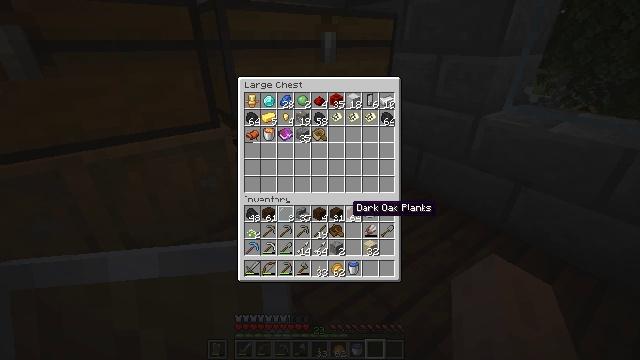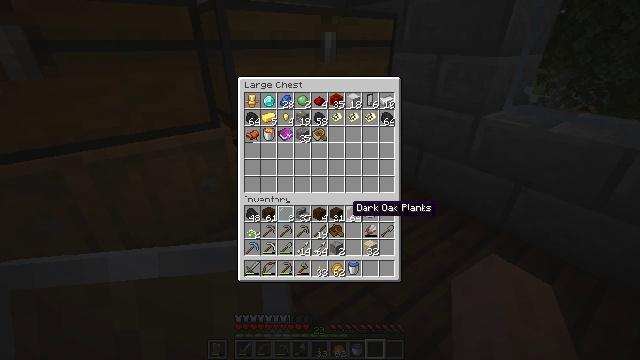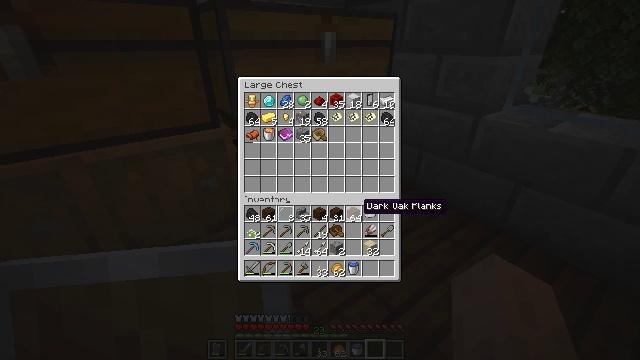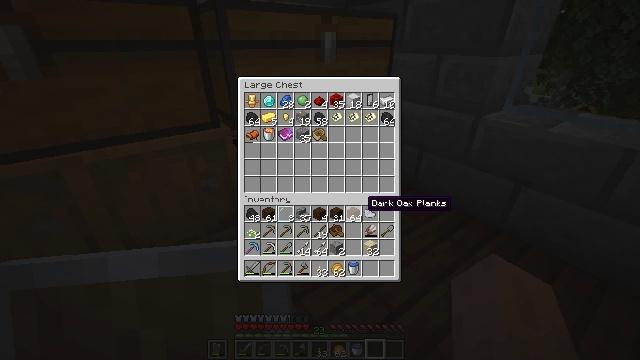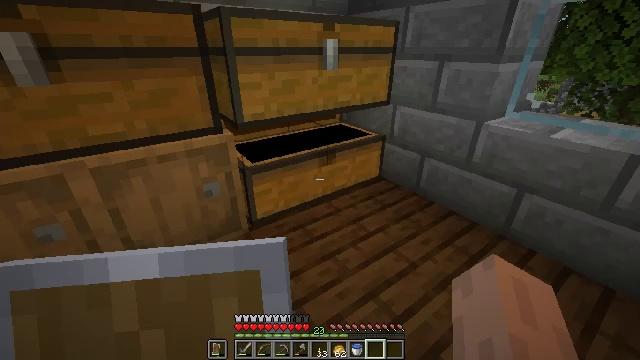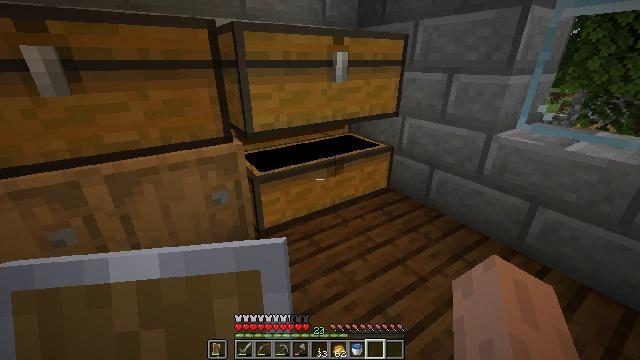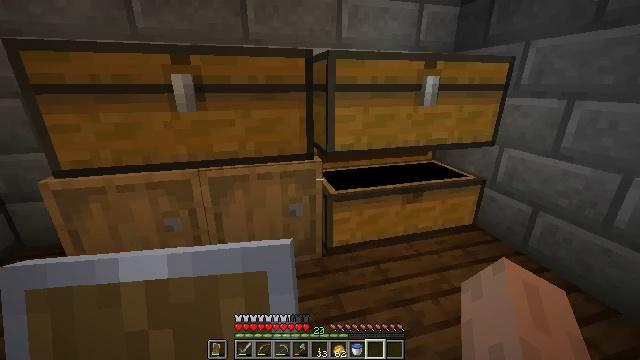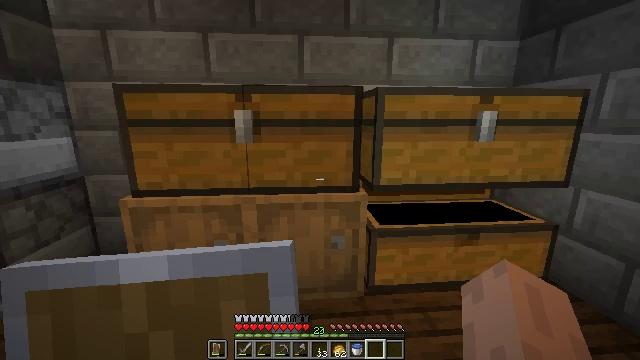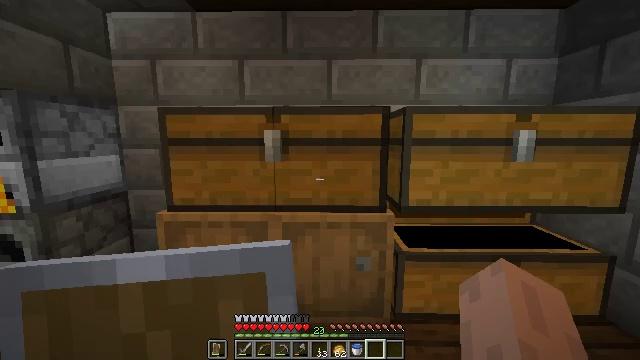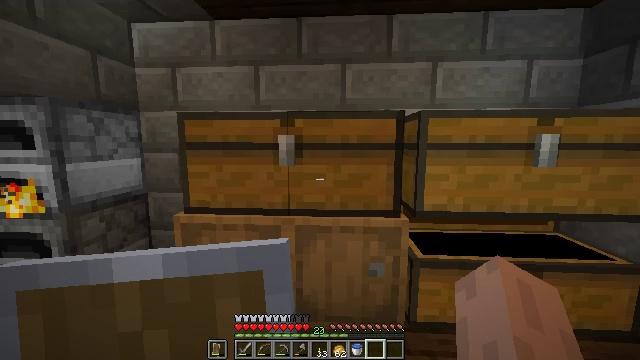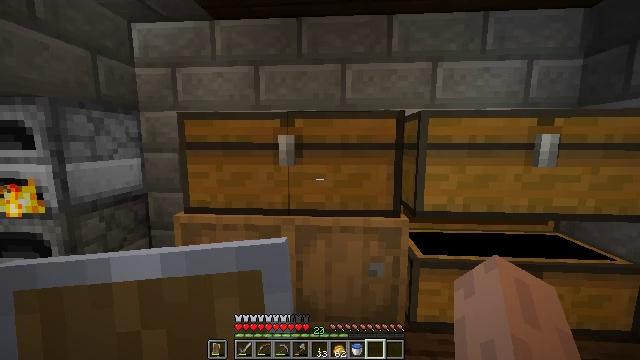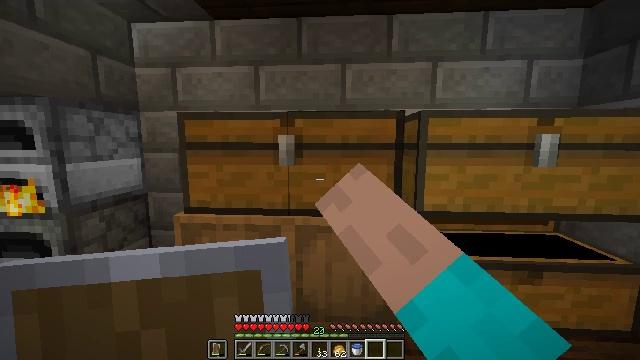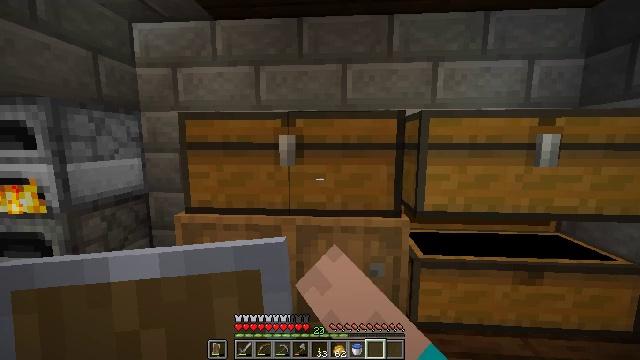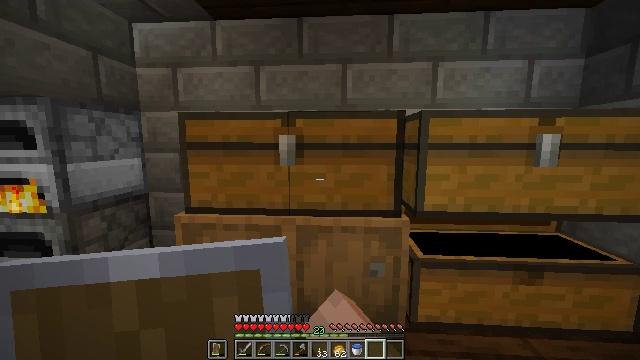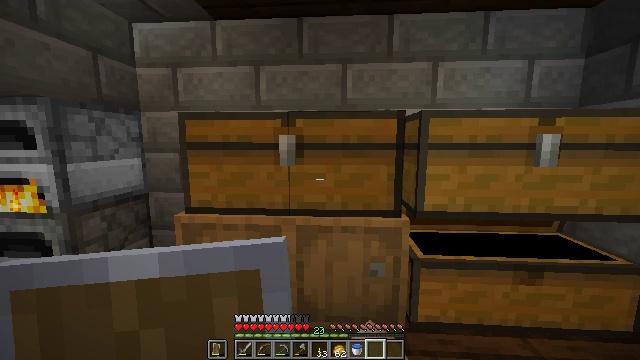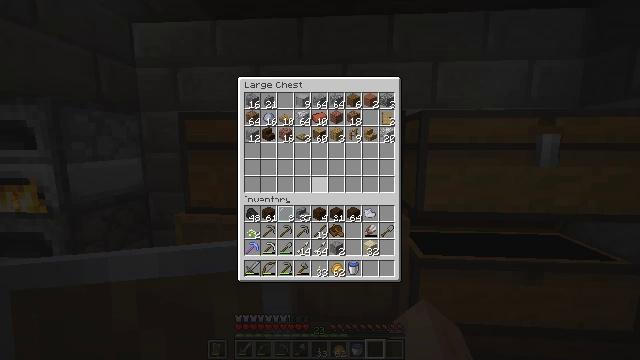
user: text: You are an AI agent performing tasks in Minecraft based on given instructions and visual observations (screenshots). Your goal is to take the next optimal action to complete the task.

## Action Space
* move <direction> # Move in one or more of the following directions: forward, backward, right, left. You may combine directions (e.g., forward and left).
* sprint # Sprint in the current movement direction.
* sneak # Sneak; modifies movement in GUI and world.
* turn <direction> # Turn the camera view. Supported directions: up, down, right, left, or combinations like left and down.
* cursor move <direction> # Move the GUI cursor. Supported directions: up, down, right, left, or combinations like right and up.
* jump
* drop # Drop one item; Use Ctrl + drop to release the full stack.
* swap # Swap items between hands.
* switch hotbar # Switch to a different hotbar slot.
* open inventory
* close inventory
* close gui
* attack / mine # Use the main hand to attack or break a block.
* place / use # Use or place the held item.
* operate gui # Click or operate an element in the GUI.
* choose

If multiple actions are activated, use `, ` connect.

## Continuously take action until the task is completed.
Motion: motion action
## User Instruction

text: Recycle the stone brick stairs from the structure.
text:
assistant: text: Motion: no_op
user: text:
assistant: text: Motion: turn right
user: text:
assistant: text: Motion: no_op
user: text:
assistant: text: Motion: turn up
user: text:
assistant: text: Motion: turn left and up
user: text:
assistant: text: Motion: turn left and up
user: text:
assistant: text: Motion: turn left and up
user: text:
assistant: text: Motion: turn left and up
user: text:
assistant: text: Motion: turn left
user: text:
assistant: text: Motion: use / place
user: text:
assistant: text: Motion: use / place
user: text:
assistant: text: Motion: no_op
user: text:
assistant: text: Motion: no_op
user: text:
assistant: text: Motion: no_op
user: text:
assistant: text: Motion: no_op
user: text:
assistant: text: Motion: no_op
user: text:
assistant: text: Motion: turn right
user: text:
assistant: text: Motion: turn right and up
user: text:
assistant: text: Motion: turn right
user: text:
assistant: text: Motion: turn right
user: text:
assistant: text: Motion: turn right and up
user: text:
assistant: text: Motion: use / place
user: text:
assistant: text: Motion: use / place
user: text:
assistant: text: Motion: no_op
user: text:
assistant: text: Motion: no_op
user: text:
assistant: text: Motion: no_op
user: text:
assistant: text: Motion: no_op
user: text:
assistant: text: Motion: no_op
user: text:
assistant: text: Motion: no_op
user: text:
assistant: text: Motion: sneak